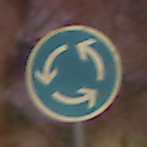
Verkehrszeichen: Kreisverkehr
Umgebung: Outdoor, Suburban
Tageszeit: Night
Wetter: Clear
Licht: Artificial
Jahreszeit: NotSpecified
Kontrast: HighContrast